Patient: sex F, age 80
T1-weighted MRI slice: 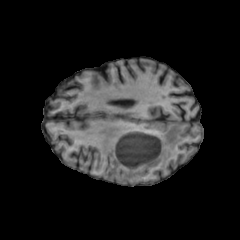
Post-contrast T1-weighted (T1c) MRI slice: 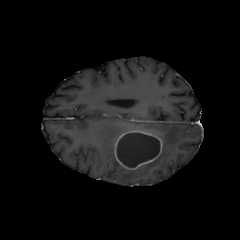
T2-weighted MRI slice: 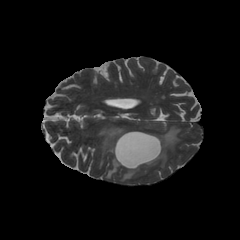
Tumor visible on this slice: yes
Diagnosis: Glioblastoma, IDH-wildtype
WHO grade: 4